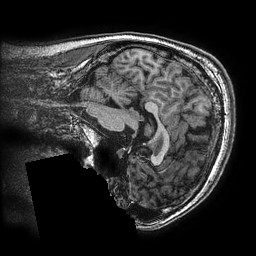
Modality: T1w
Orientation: sagittal
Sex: male
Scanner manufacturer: ge
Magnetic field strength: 3 T
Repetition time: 0.0077 s
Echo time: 0.003436 s